RGB frame:
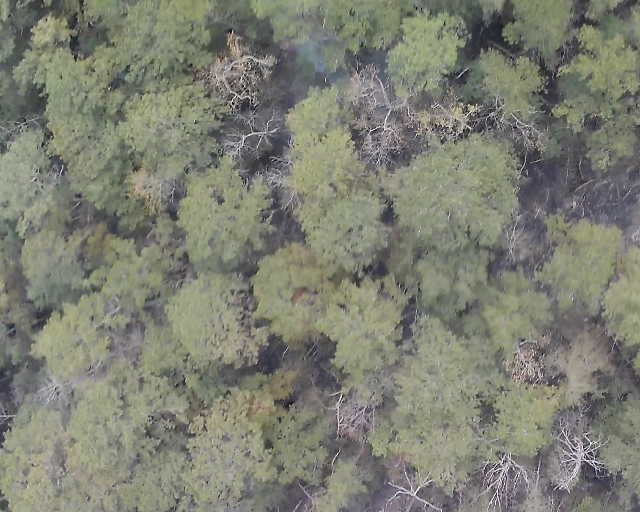
Thermal frame:
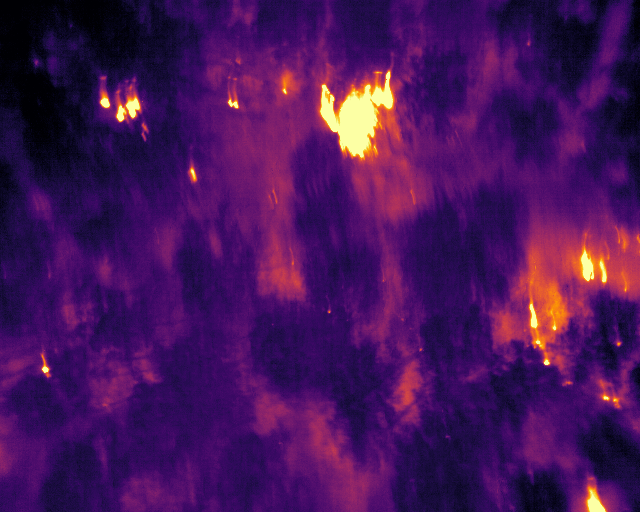
Captured: 2026-02-26 03:07:05
Pixels at or above 80 °C: 625 (fraction of frame: 0.001907)